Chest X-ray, PA view. Patient: 26 years old, sex M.
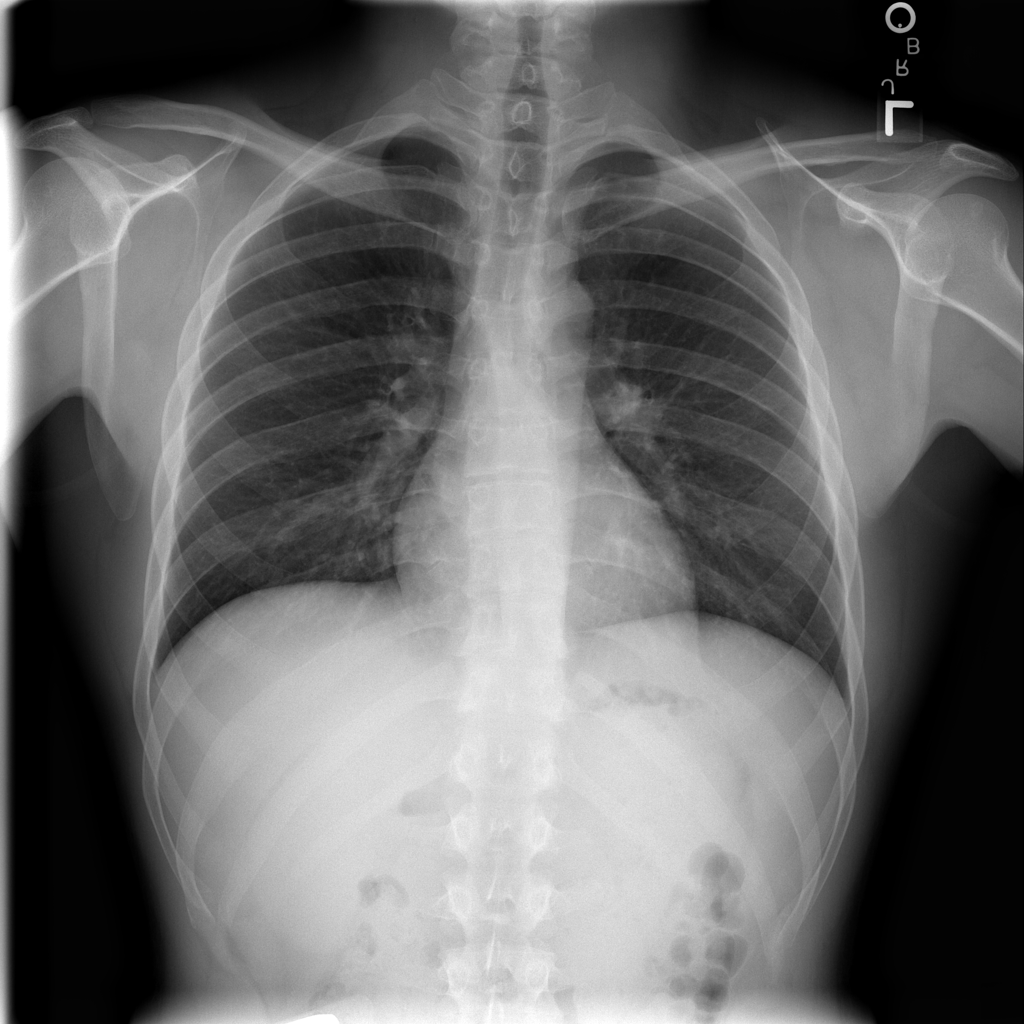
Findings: No Finding